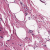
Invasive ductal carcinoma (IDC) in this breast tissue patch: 0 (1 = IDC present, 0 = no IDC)